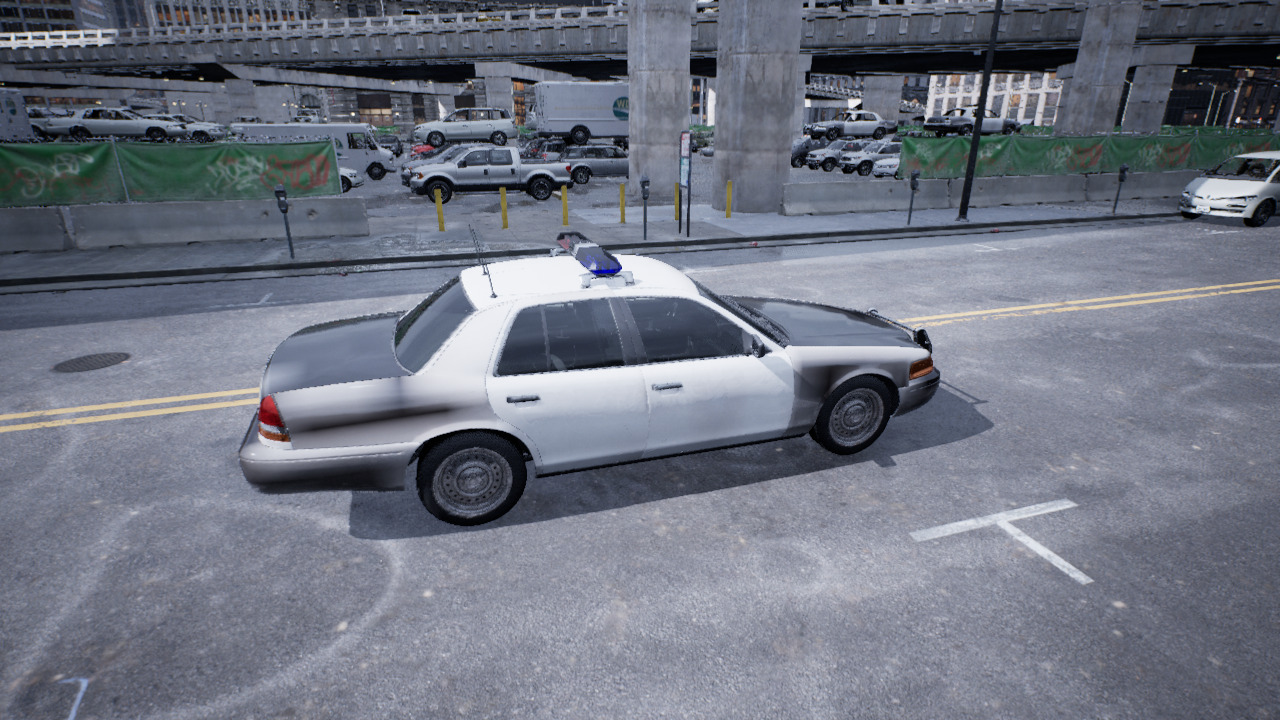
Venue: downtown
Lighting: overcast
Vehicle rig: sedan